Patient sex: F
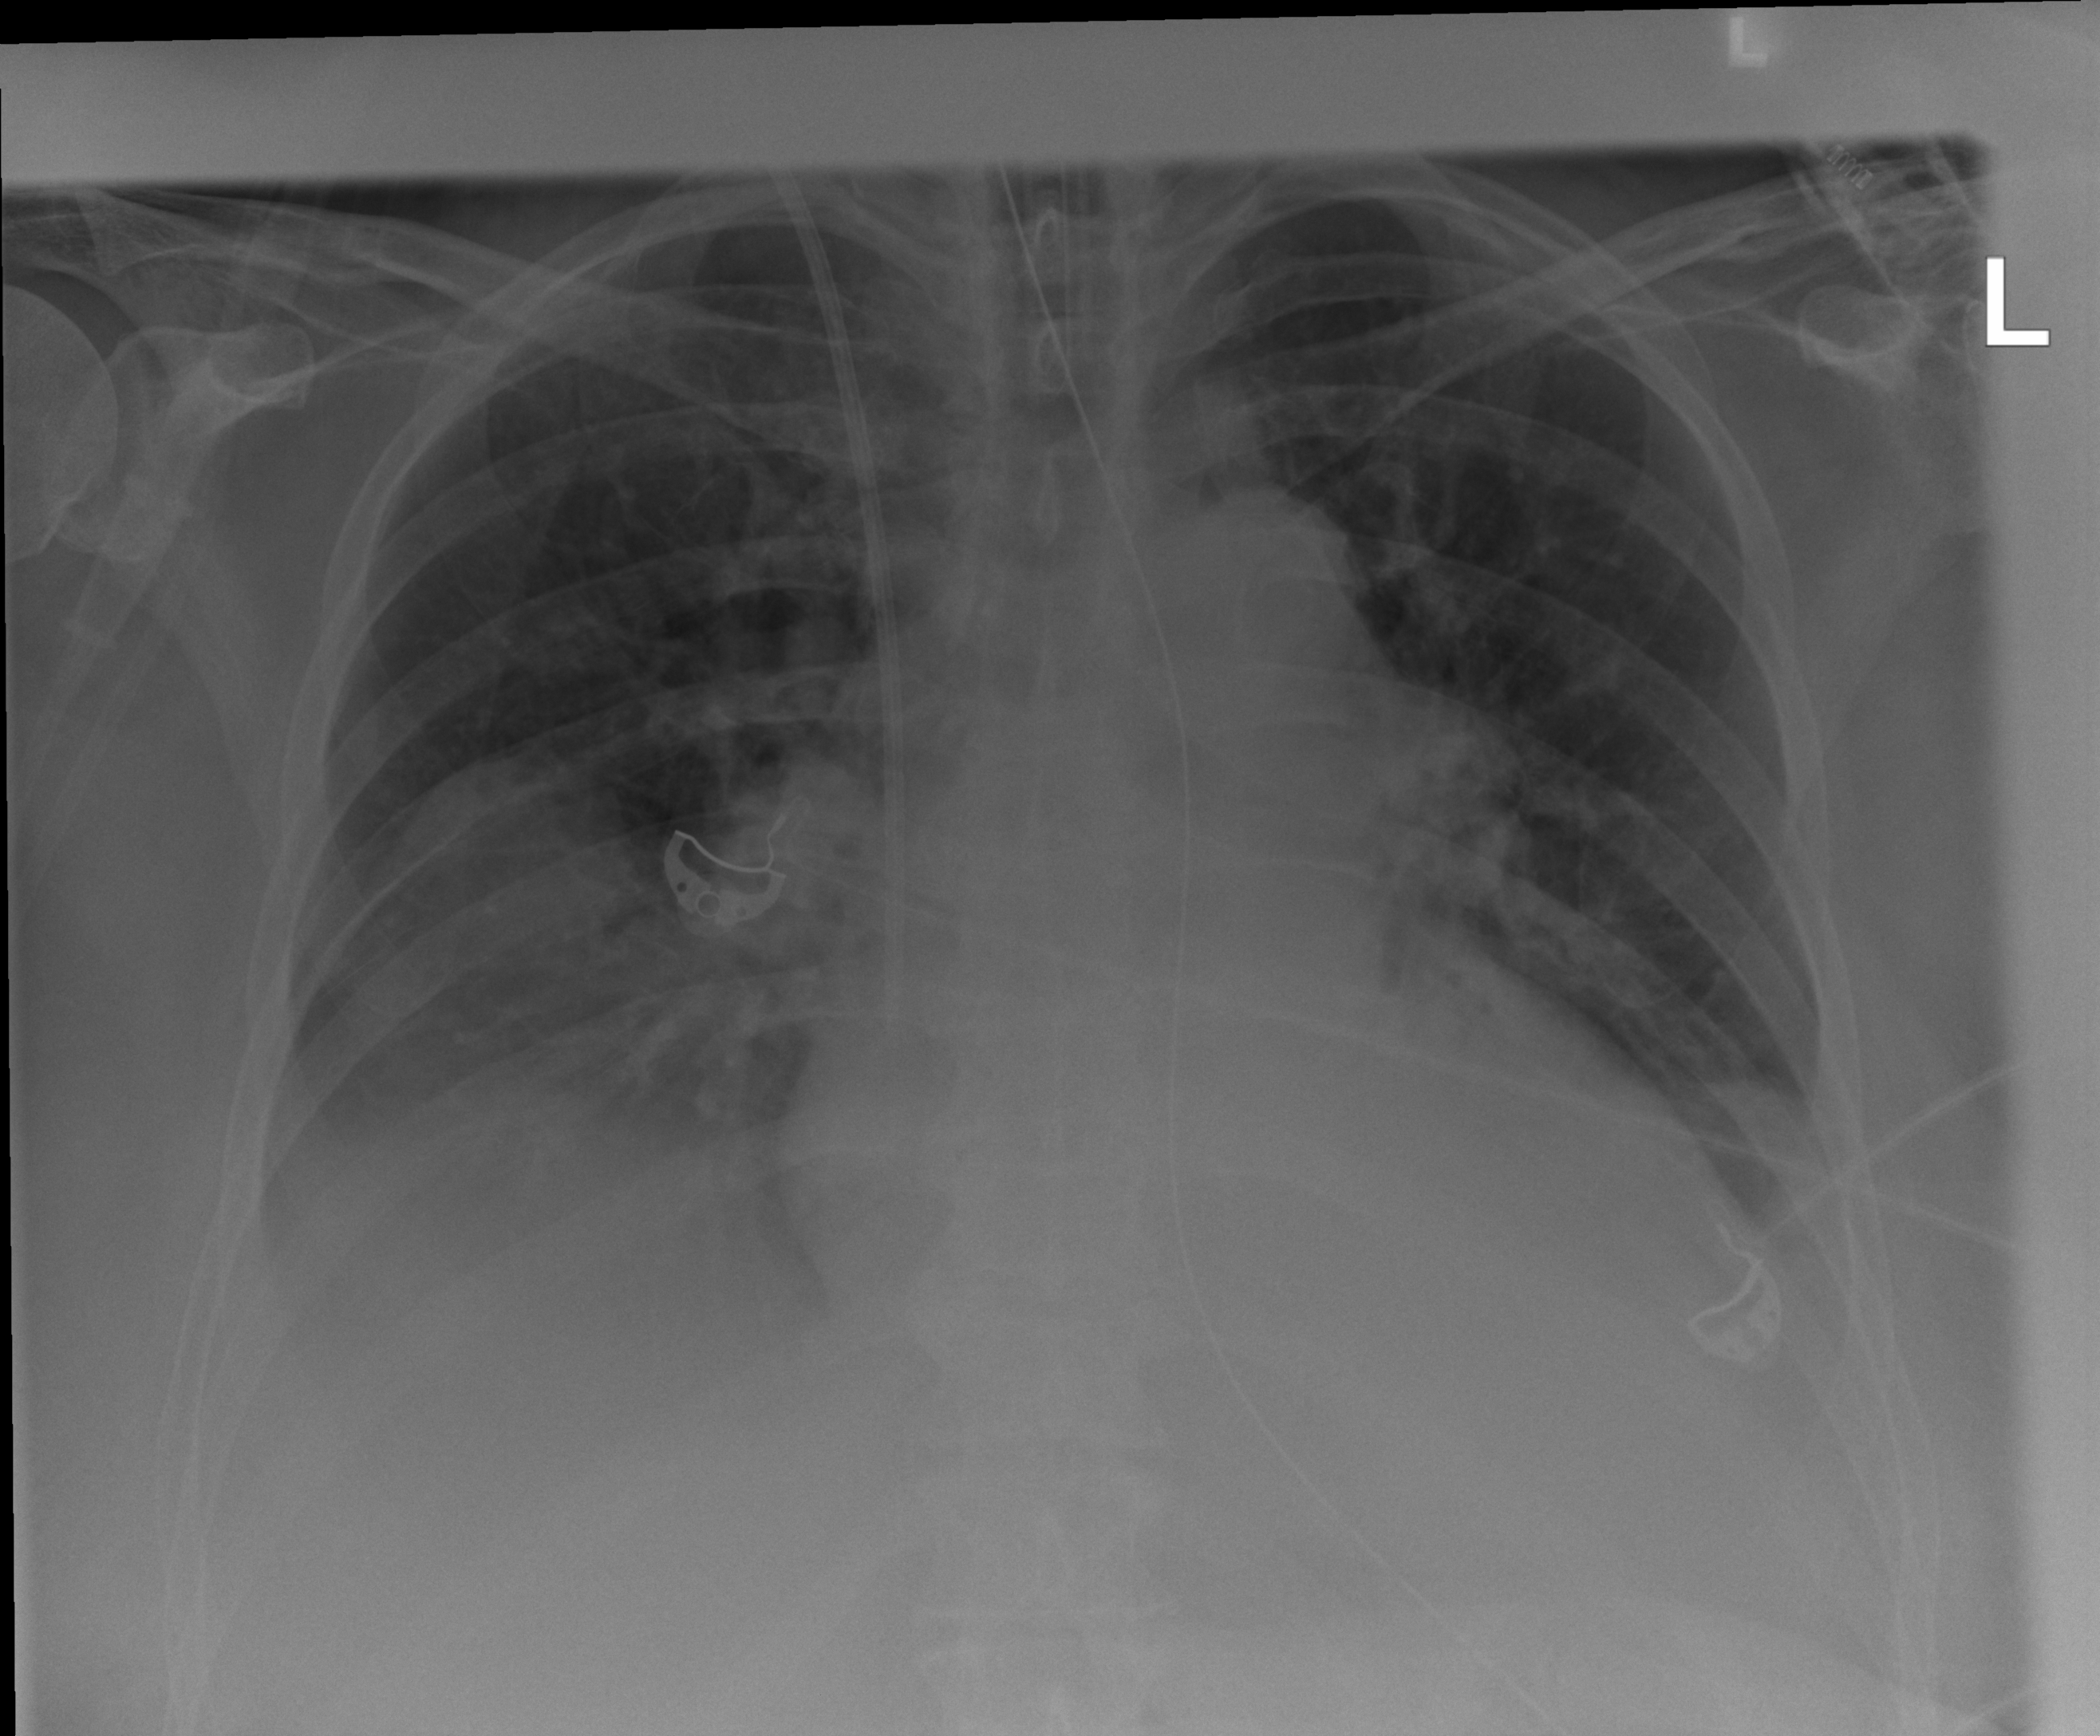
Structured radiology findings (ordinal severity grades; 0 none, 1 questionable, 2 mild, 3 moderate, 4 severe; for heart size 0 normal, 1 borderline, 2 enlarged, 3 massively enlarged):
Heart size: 2
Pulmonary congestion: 0
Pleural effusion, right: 2
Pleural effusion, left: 2
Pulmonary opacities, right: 0
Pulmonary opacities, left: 0
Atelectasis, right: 3
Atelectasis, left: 2